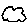
Label: cloud